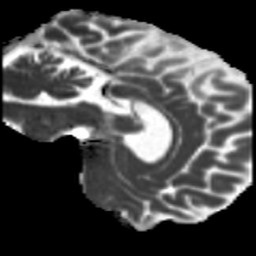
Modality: MD
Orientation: sagittal
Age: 41
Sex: male
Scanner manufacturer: siemens
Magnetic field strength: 3 T
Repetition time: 5.25 s
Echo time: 0.08 s